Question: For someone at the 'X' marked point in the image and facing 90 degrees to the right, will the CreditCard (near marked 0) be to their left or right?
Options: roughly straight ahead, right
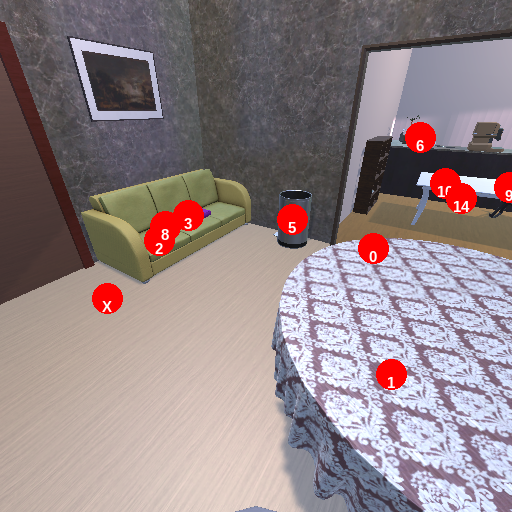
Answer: roughly straight ahead